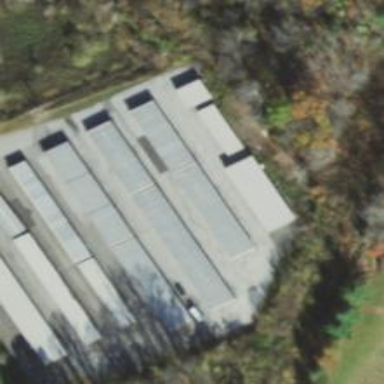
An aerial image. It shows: Building used for storage rental.